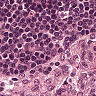
Metastatic tissue present: no